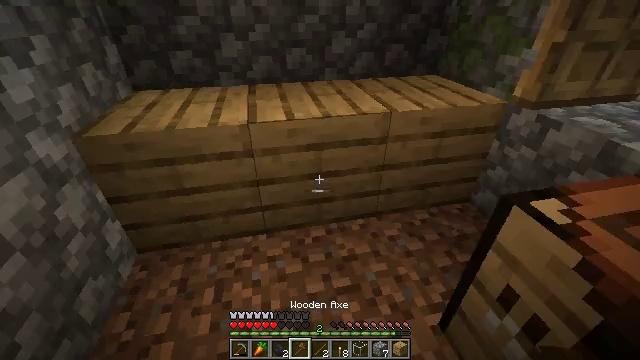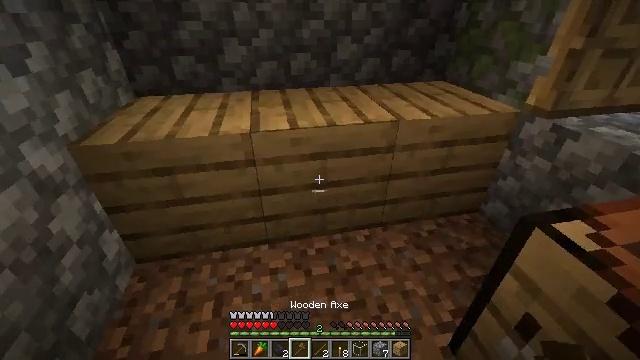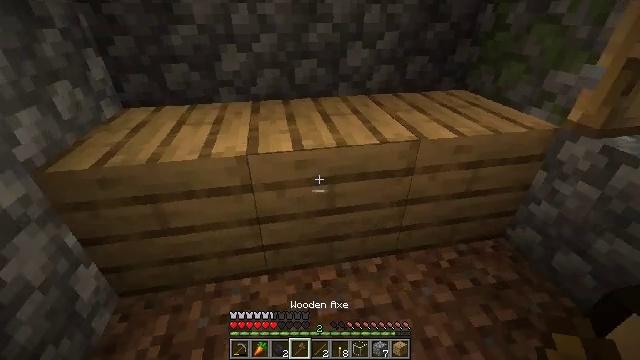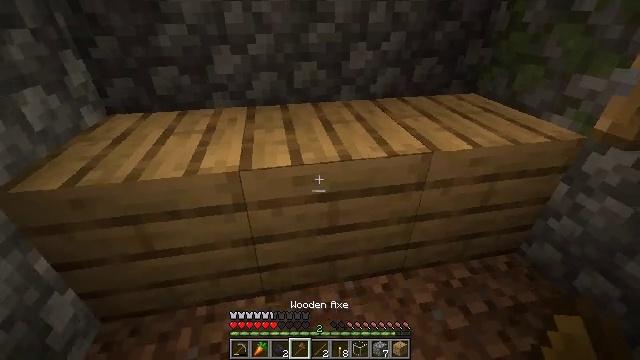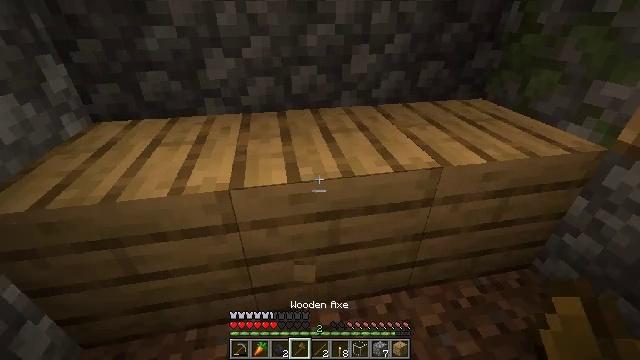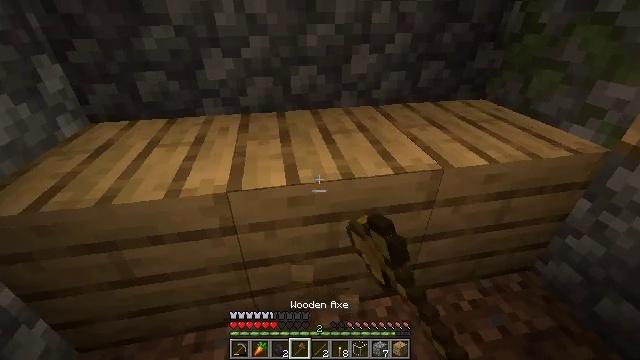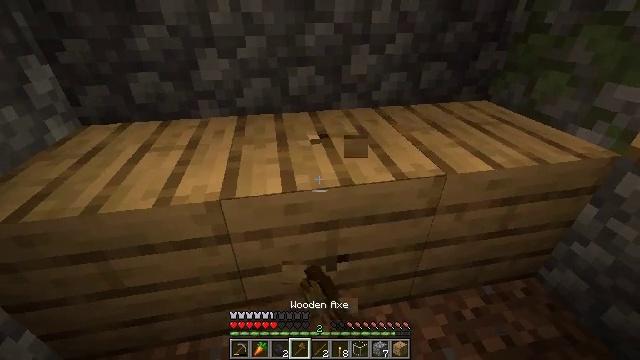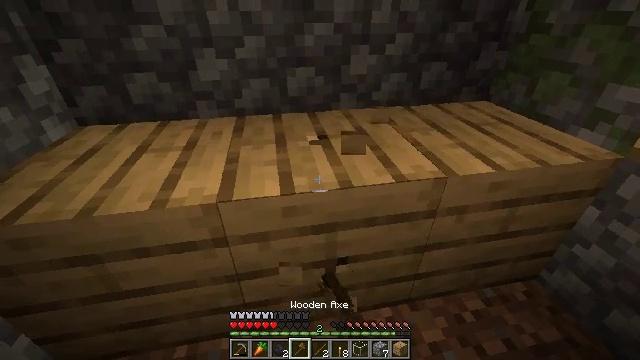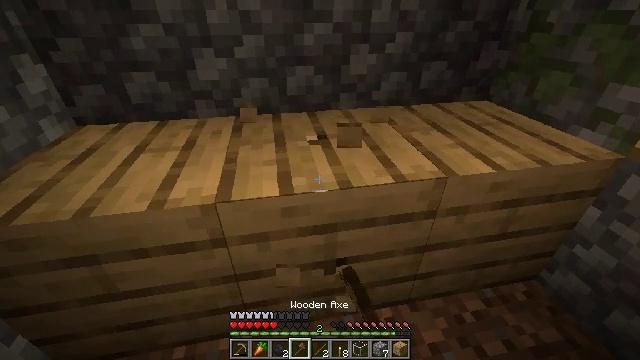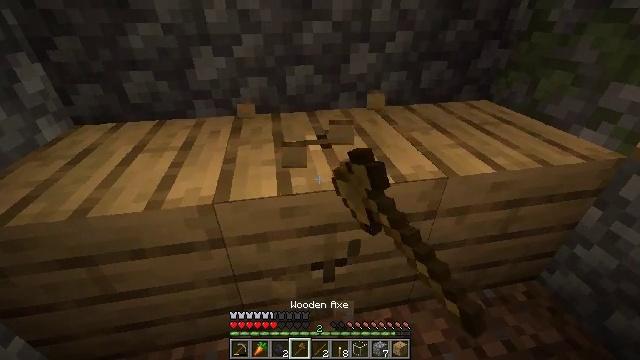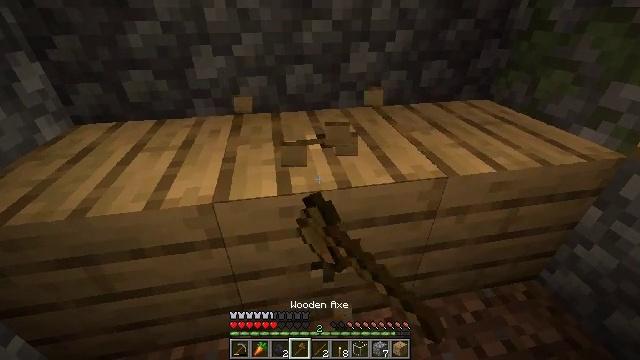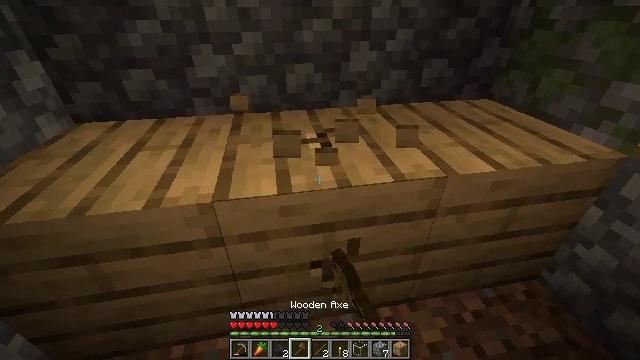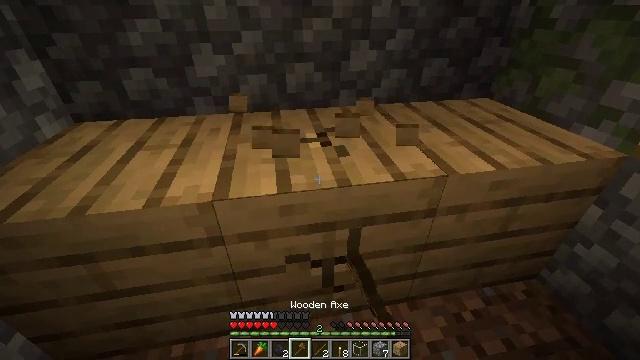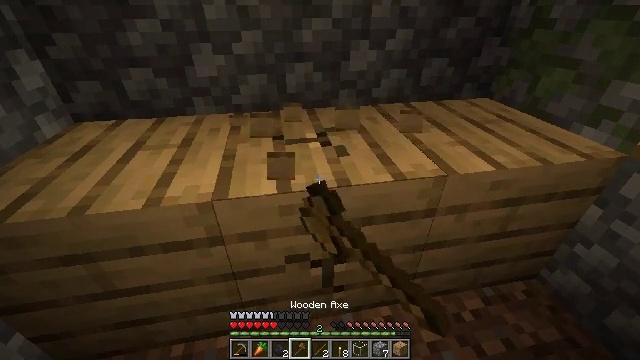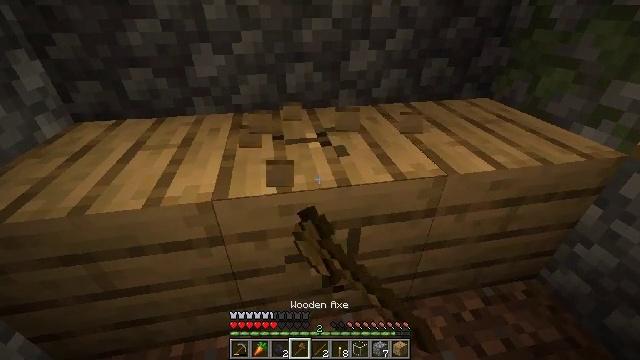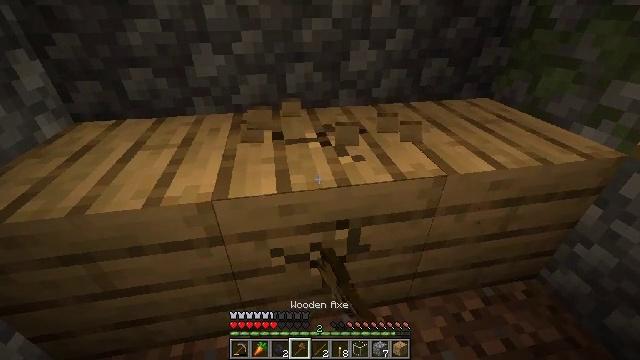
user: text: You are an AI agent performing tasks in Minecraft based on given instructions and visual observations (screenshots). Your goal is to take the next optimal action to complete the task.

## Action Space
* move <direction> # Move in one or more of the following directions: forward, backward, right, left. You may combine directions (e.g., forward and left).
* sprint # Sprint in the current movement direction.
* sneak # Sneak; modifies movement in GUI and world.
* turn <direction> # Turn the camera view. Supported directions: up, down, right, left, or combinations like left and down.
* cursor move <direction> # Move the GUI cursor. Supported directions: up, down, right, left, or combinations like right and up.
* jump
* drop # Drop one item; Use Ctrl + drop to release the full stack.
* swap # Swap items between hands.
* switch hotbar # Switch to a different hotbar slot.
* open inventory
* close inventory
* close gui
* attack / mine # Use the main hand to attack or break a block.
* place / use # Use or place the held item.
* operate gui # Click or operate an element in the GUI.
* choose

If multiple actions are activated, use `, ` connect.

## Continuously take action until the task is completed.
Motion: motion action
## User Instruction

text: Attack the oak planks to recycle it.
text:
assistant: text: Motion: move forward
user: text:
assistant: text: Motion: move forward, turn left
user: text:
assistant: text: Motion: move forward
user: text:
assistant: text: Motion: attack / mine
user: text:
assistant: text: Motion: attack / mine
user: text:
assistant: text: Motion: attack / mine
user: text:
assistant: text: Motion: attack / mine
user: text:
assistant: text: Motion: attack / mine
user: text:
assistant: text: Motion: attack / mine
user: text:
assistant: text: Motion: attack / mine
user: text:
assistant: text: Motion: attack / mine
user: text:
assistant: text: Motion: attack / mine
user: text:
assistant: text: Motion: attack / mine
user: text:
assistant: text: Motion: attack / mine
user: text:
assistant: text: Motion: attack / mine
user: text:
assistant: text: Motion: attack / mine
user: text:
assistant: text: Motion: attack / mine
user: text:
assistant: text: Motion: attack / mine
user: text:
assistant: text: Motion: attack / mine
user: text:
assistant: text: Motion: attack / mine
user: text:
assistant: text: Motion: attack / mine
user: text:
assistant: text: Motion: attack / mine
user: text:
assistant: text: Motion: attack / mine
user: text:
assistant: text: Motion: attack / mine
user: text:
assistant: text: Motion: attack / mine
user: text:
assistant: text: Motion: attack / mine
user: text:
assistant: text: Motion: attack / mine
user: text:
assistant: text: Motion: attack / mine
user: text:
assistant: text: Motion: attack / mine
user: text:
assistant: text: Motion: attack / mine